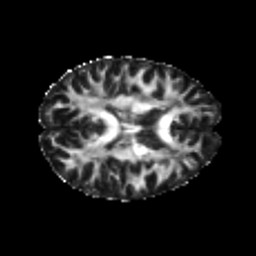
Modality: FA
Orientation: axial
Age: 21
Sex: female
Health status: healthy
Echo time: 0.074 s